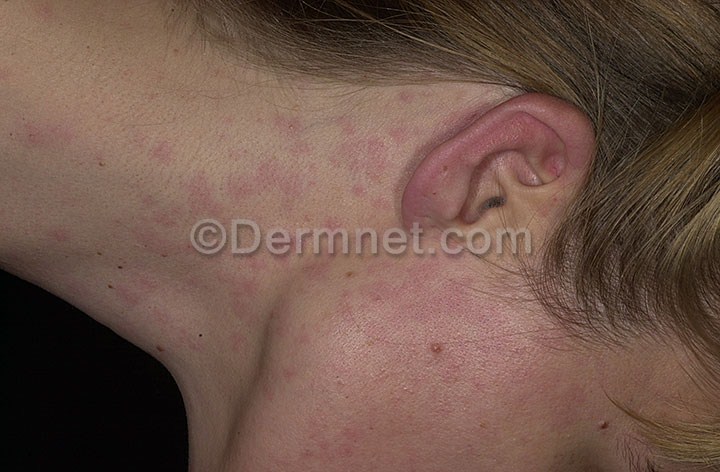
Disease: Urticaria Hives